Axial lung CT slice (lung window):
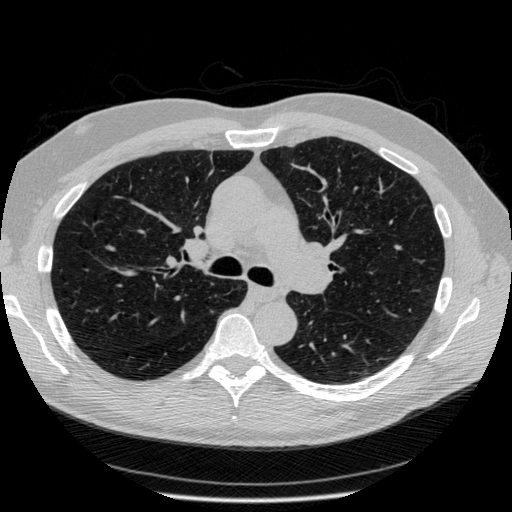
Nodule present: no